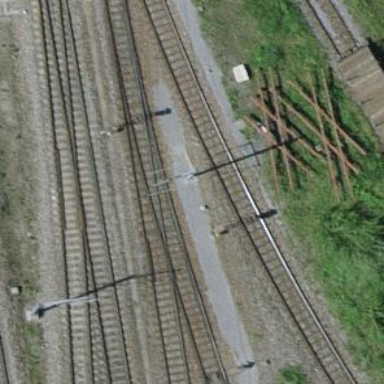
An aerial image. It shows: Railway signal.